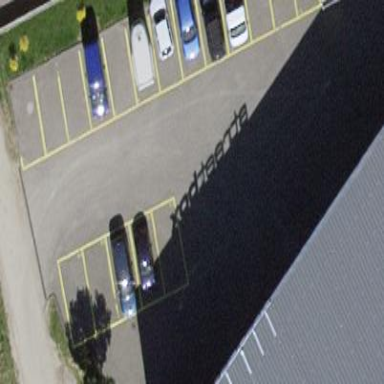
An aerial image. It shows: Parking area.